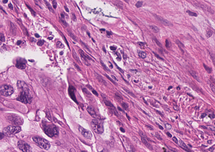
Tumor epithelial tissue: yes
Tumor-associated stroma tissue: yes
Normal tissue: no